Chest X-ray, AP view. Patient: 56 years old, sex F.
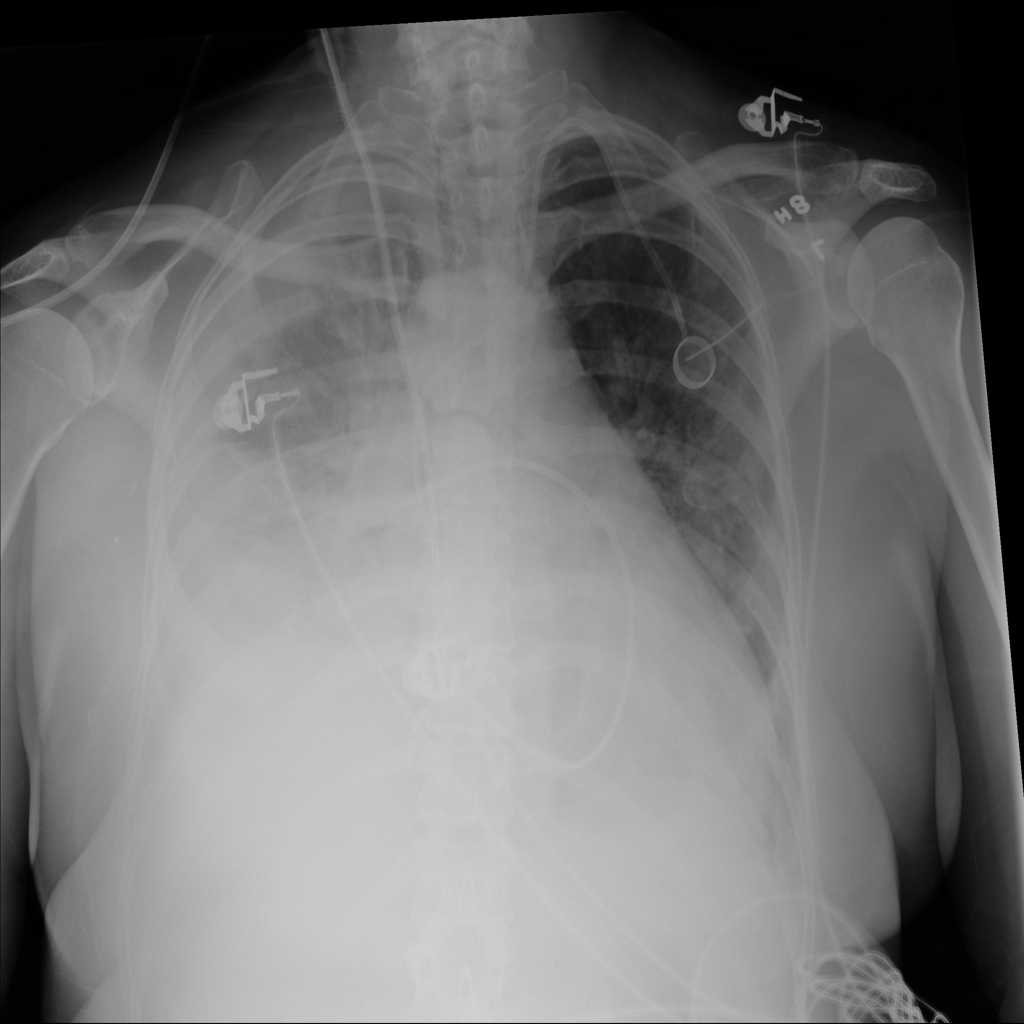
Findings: Atelectasis, Consolidation